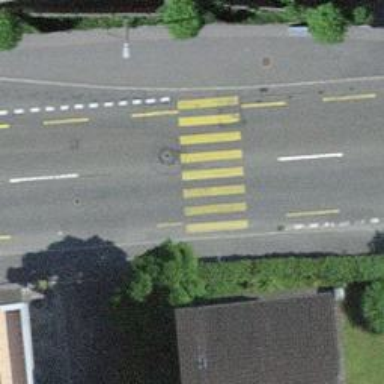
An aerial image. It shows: Kerb serving as barrier.